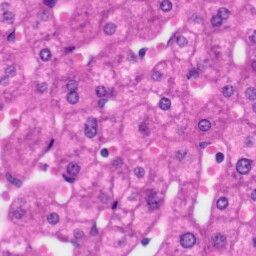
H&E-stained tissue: Liver